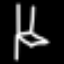
Label: chair